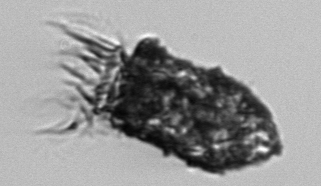
Label: Tintinnopsis